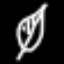
Label: leaf